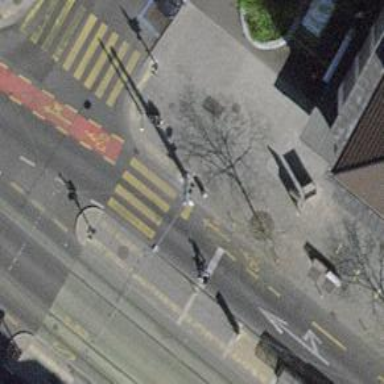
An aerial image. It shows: Crossing with zebra traffic signals.